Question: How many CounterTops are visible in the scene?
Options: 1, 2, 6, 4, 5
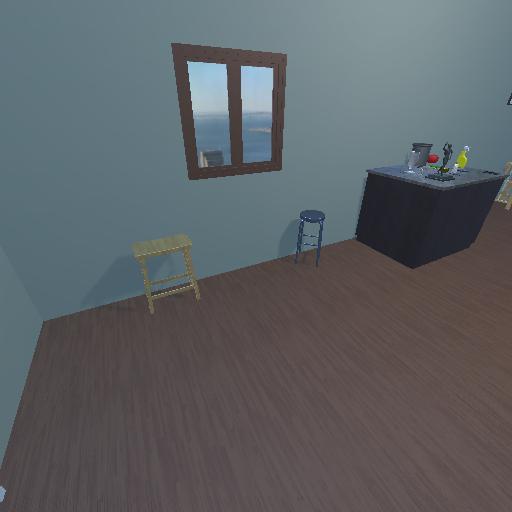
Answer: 1